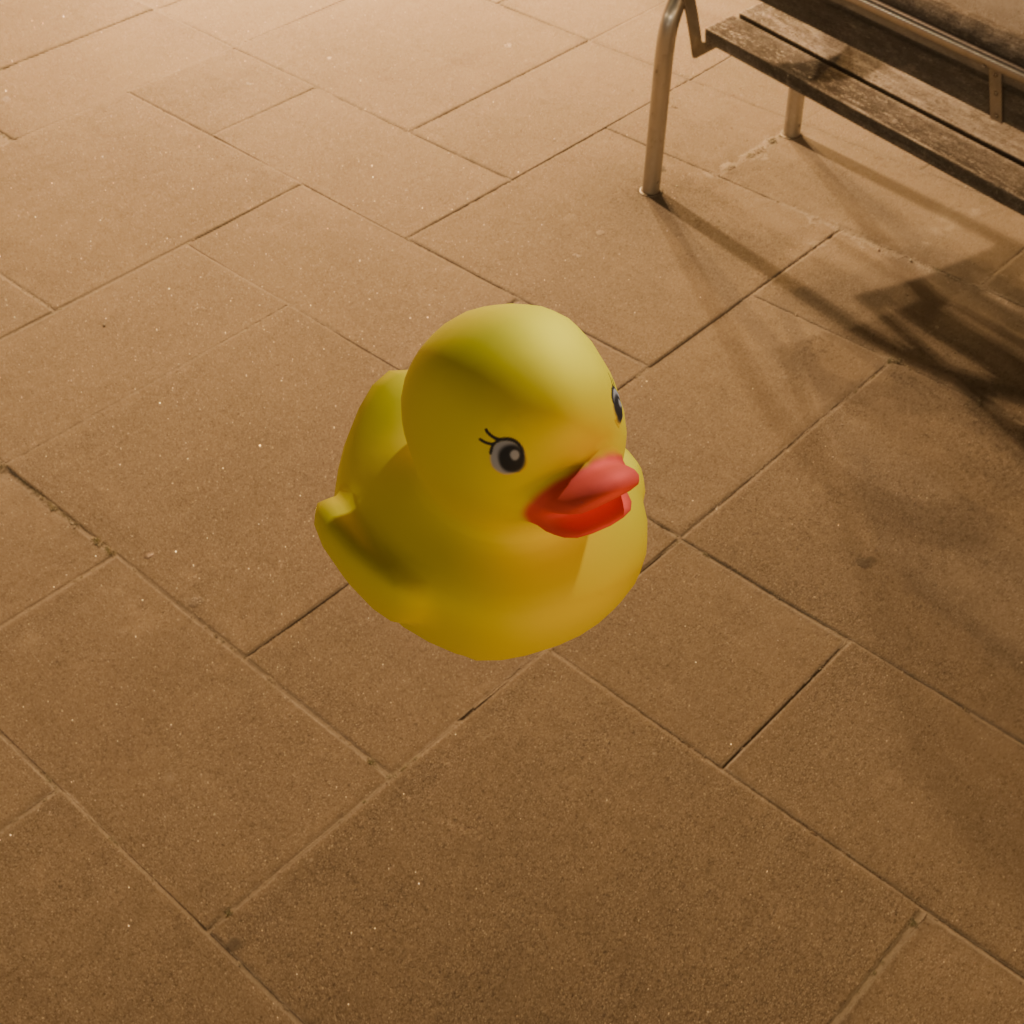
an image of a yellow rubber duck seen from <front_right> in a coastal promenade at night illuminated with streetlights and ocean view.